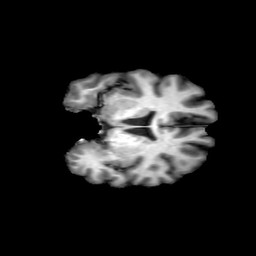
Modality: T1w
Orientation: coronal
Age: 29
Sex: female
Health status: ill